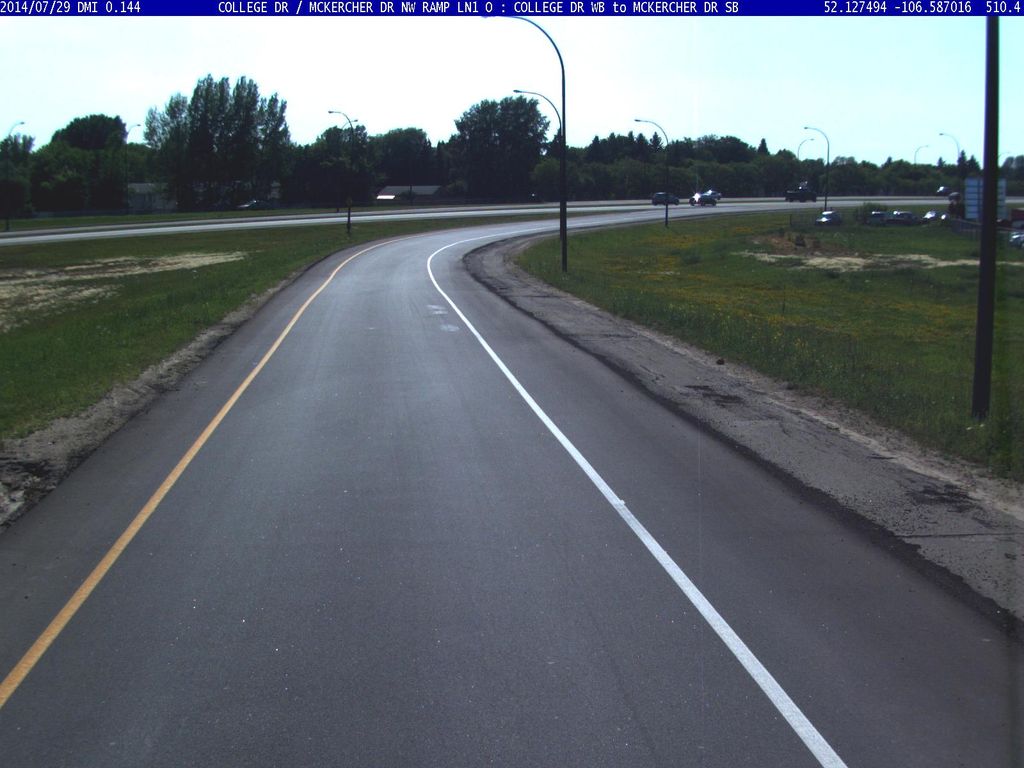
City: saskatoon